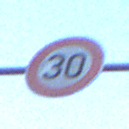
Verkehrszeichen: Geschwindigkeit30
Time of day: SunriseSunset
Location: Outdoor (Urban)
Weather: Clear
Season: NotSpecified
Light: Natural